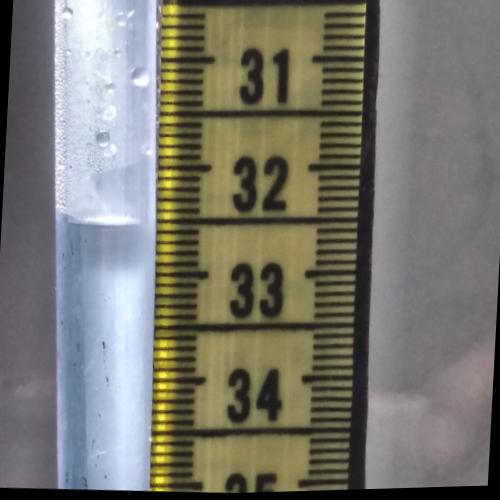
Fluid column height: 32.5 cm